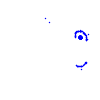
Particle: pion